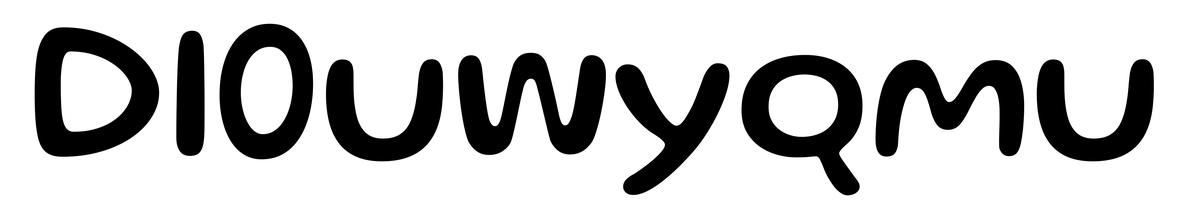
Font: Gluten_Regular